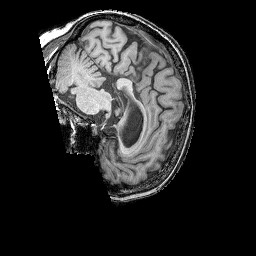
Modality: T1w
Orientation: sagittal
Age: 79
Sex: female
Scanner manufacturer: siemens
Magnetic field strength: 3 T
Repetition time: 2.25 s
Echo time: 0.00411 s